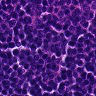
Metastatic tissue present: no